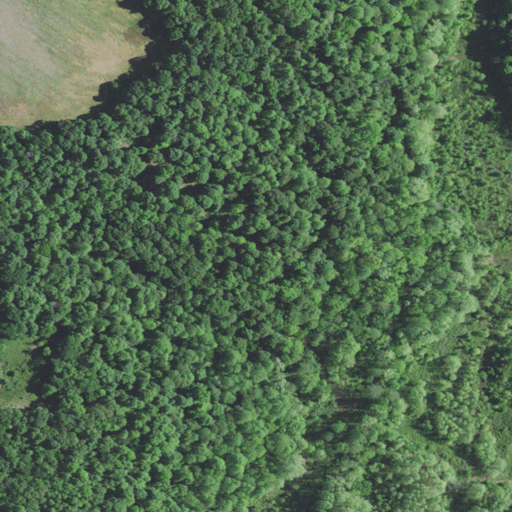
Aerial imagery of cliff(s) in Kentucky named Buzzards Roost Bluff containing deciduous forest, pasture, and mixed forest